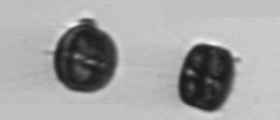
Label: Thalassiosira